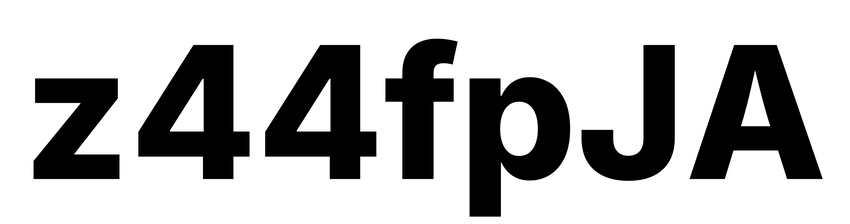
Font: Inter_ExtraBold